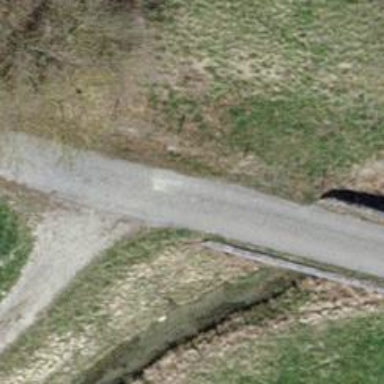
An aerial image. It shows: Asphalt track with grade1 tracktype.